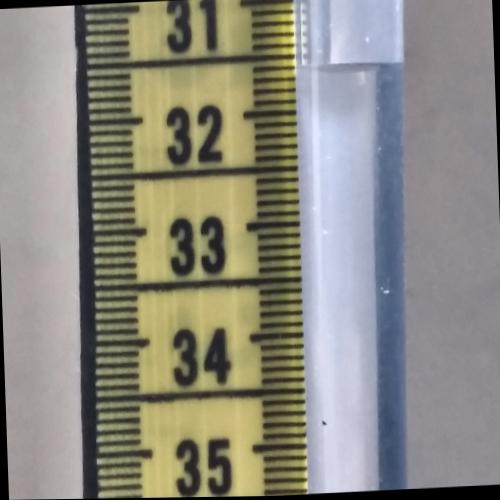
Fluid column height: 31.6 cm